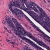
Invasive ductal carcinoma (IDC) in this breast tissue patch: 0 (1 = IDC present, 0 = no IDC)